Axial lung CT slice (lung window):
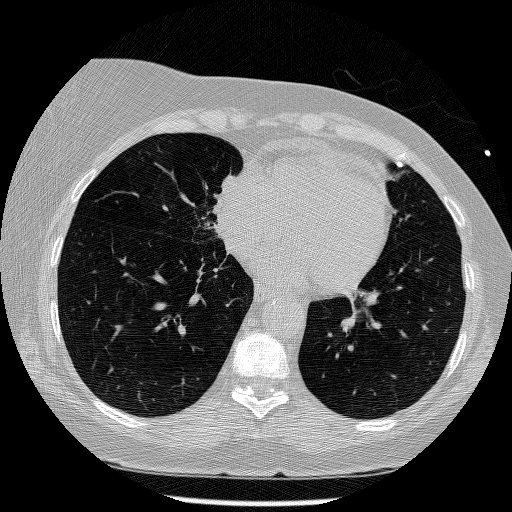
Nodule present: yes
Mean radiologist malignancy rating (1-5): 5